Question: Please see the below code and screenshot. Can anyone please explain why there are white gaps between the divs and how to remove them? I would like the divs sit next to one another without any margin between them
'''
![
<!DOCTYPE html>
<html>
<head>
<style>
body {
color: #b3b3b3;
font-family: arial;
font-size: 14pt;
}
#containerdiv {
width: 1184px;
height: 626px;
position: absolute;
margin-top: -338px;
margin-left: -552px;
top: 50%;
left: 50%;
}
#centerdiv {
display: inline-block;
width: 1024px;
height: 576px;
background-color: #fff;
}
#lowercenterdiv {
background-color: #ff00ff;
width: 1024px;
height: 50px;
text-align: center;
line-height: 50px;
display: inline-block;
}
#lowerleftdiv {
background-color: #00ff00;
width: 80px;
height: 50px;
line-height: 50px;
position: absolute;
}
#leftdiv {
position: absolute;
background-color: #ff000f;
width: 80px;
height: 576px;
display: inline-block;
line-height: 576px;
}
#rightdiv {
position: absolute;
background-color: #000fff;
width: 80px;
height: 576px;
display: inline-block;
line-height: 576px;
text-align: right;
}
#lowerrightdiv {
position: absolute;
background-color: #fff000;
width: 80px;
height: 50px;
text-align: right;
display: inline-block;
line-height: 50px;
}
.arrowimg img {
vertical-align: middle;
}
</style>
</head>
<body>
<div id="containerdiv">
<div id="leftdiv"><img class="arrowimg" src="leftarrow.png"></div>
<div id="centerdiv">
</div>
<div id="rightdiv"><img class="arrowimg" src="rightarrow.png"></div>
<div id="lowerleftdiv">?</div>
<div id="lowercenterdiv">?</div>
<div id="lowerrightdiv">?</div>
</div>
</body>
</html>
'''

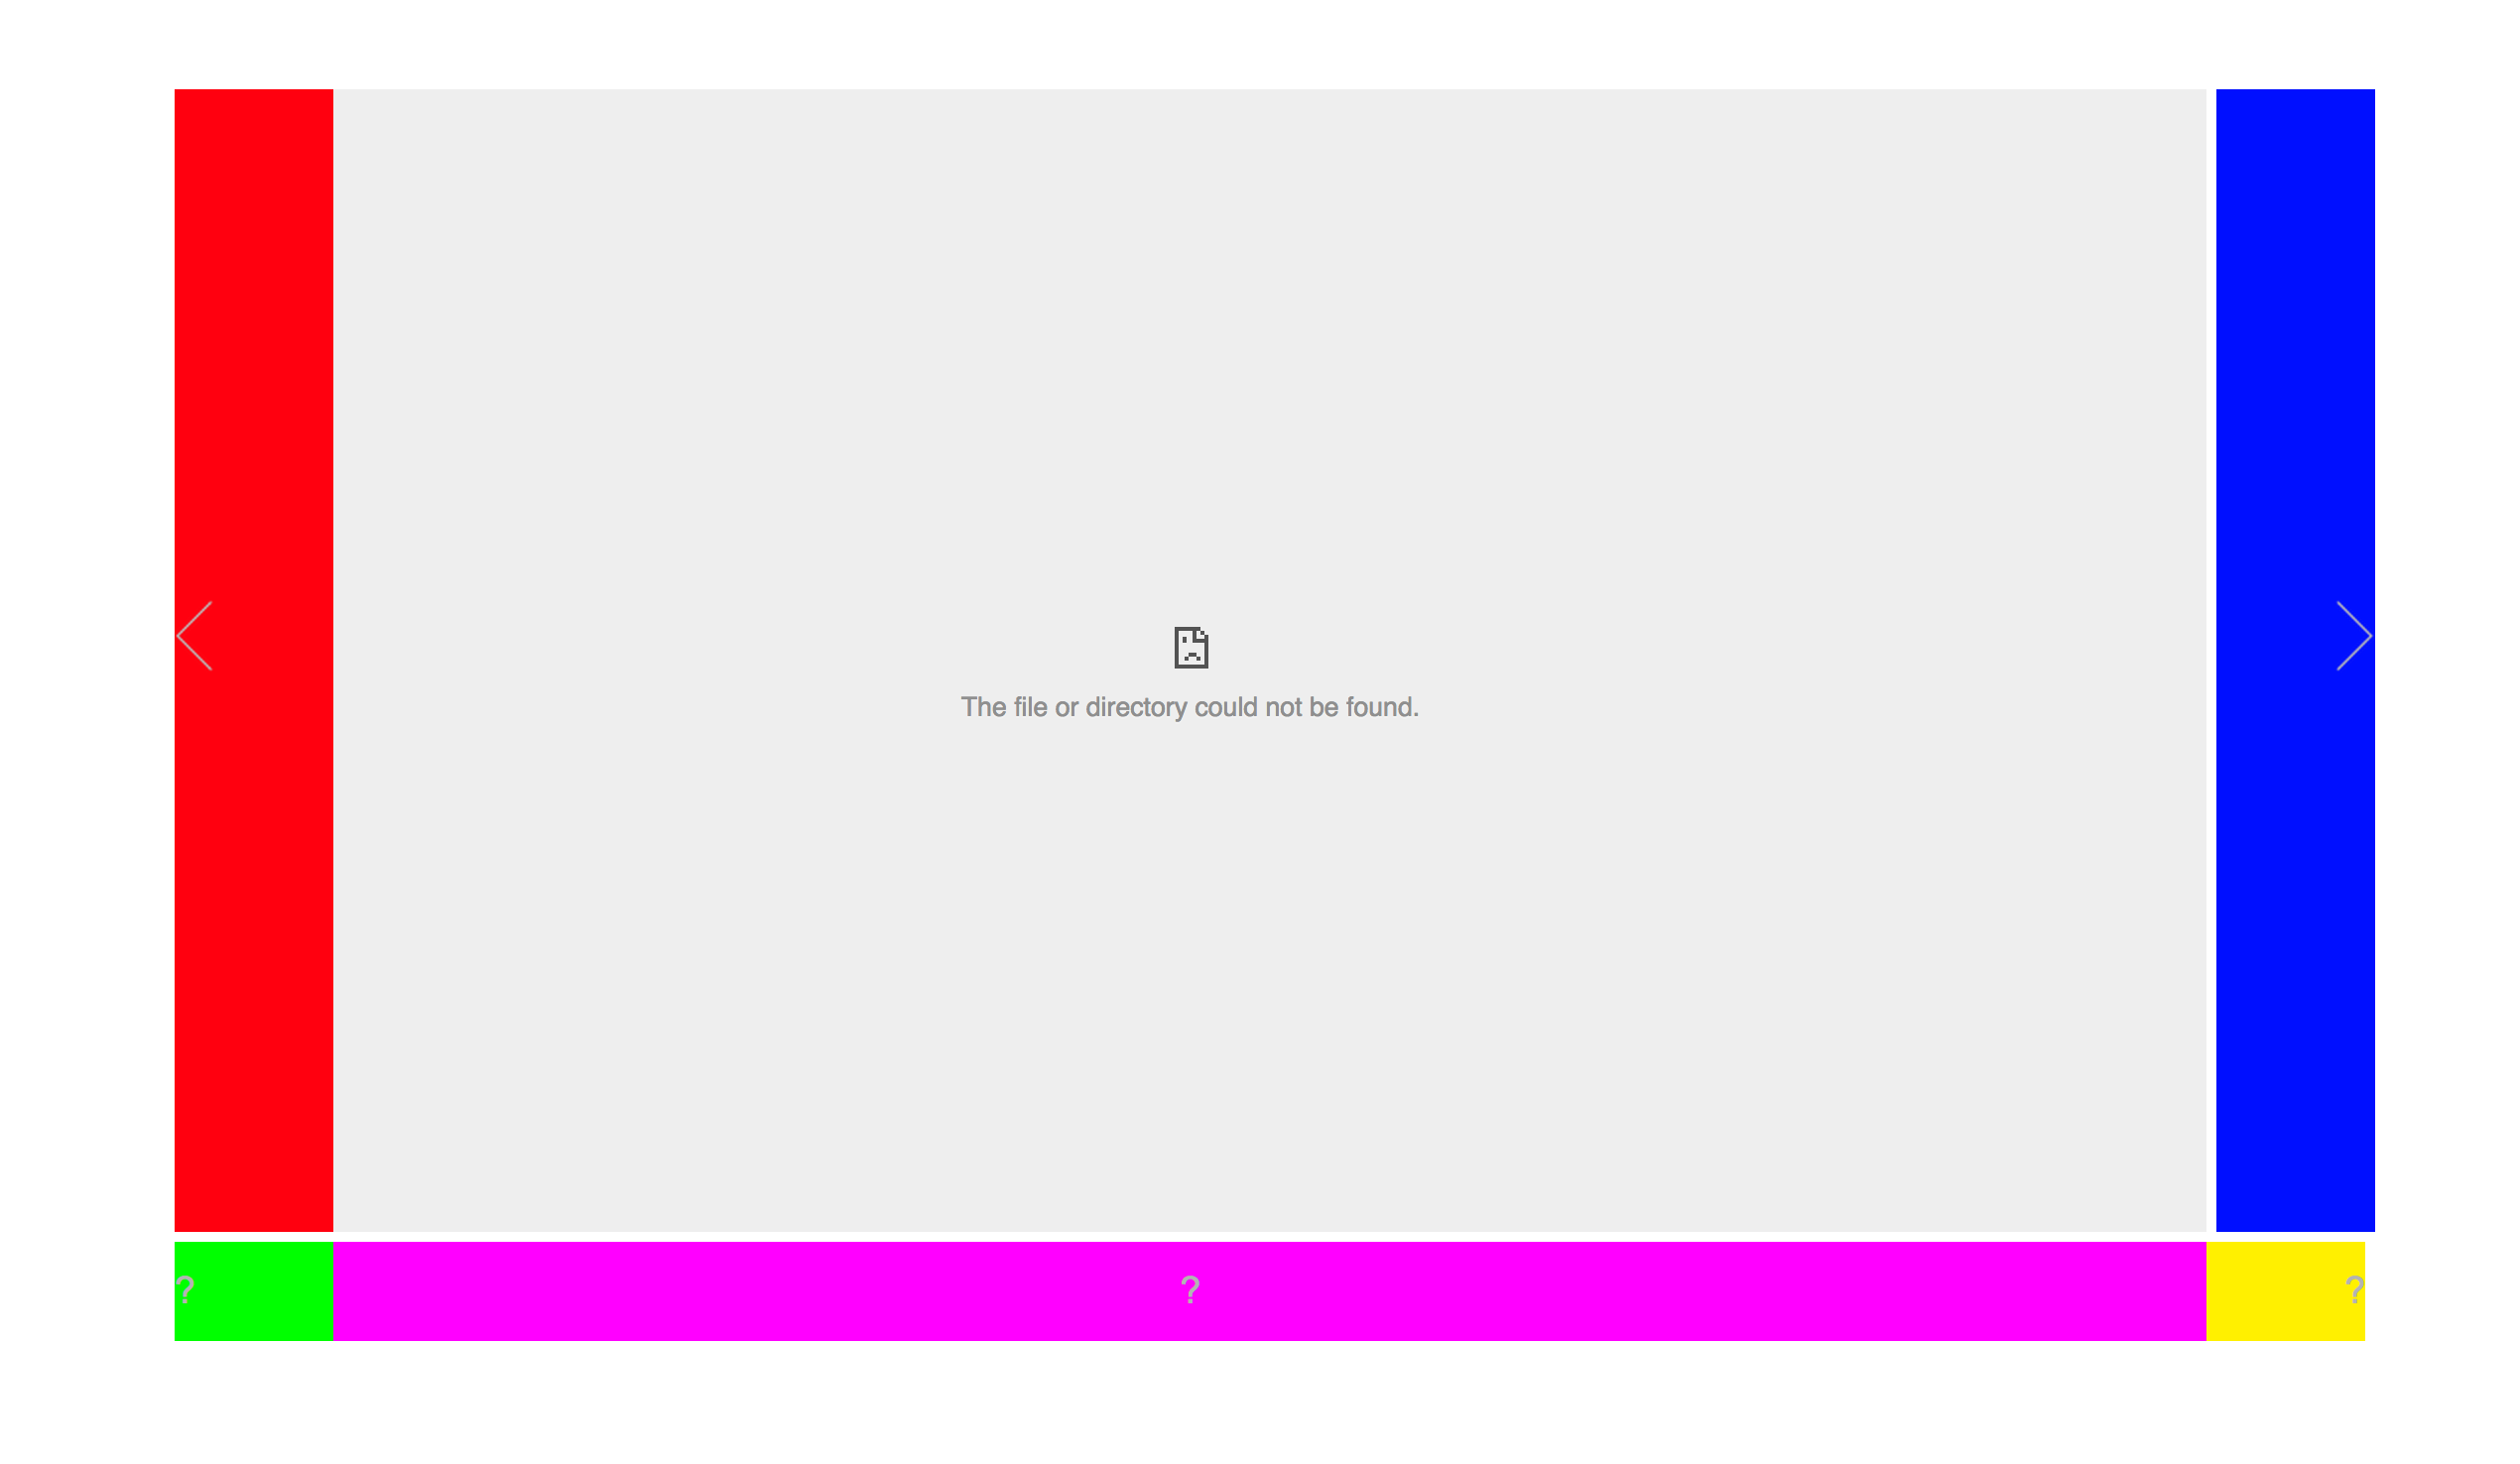
Answer: You could try to remove all your 'position: absolute's, as they make things complicated. What you want is: three boxes next to each other, then three boxes next to each other below it. If you float them to the left, you solve this problem. I have amended your CSS, just copy and paste and you can see the gaps disappear because floating elements don't care about whitespaces. There are other difficulties involved with floating, but it does solve your problem.
I have also removed everything I didn't need to get my point across.
'''
#containerdiv {
width: 1184px;
height: 626px;
position: absolute;
margin-top:-338px;
margin-left:-552px;
top:50%;
left:50%;
}
// I added this to float all the divs inside your container to float
#containerdiv div {
float: left;
}
#centerdiv {
// I removed position: absolute from every box, as well as line-heights, align and display
width: 1024px;
height: 576px;
background-color: #fff;
}
#lowercenterdiv {
background-color: #ff00ff;
width: 1024px;
height: 50px;
text-align:center;
}
#lowerleftdiv {
background-color: #00ff00;
width: 80px;
height: 50px;
}
#leftdiv {
background-color: #ff000f;
width: 80px;
height: 576px;
}
#rightdiv {
background-color: #000fff;
width: 80px;
height: 576px;
}
#lowerrightdiv {
background-color: #fff000;
width: 80px;
height: 50px;
}
'''